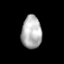
Tissue: lung
Cell type: Others
Senescence score: 0.2302
Nuclear area (px): 647
Mean DAPI intensity: 177.876